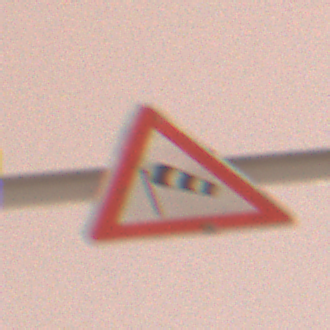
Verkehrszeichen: SeitenwindVonLinks
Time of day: Night
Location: Outdoor (Urban)
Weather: Overcast
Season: Winter
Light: Artificial